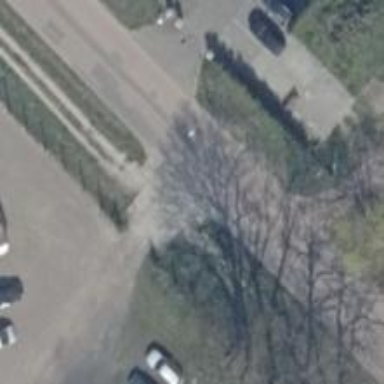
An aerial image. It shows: Driveway leading to service road.